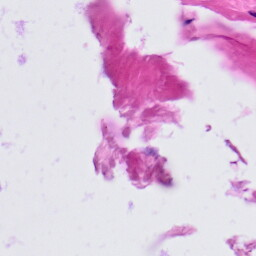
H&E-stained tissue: Prostate